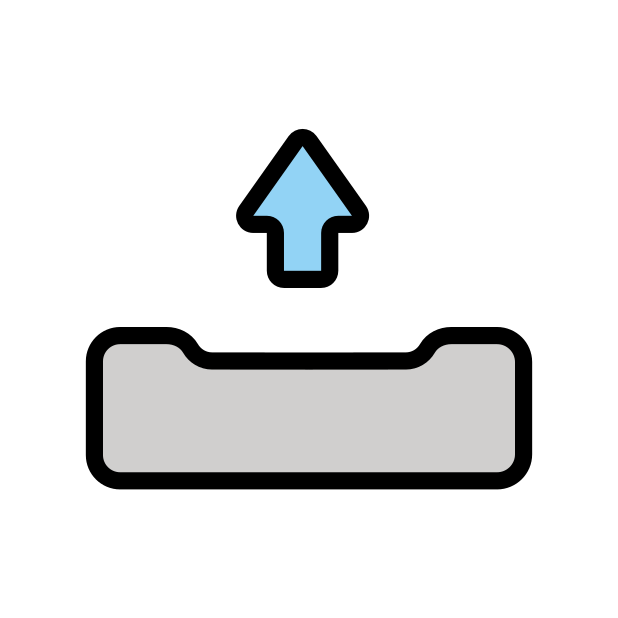
Emoji: 📤
Name: outbox tray
Unicode: 0x1f4e4